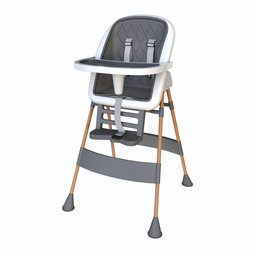
Label: furniture